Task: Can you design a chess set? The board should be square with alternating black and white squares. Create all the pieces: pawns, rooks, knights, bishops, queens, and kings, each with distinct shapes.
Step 4302:
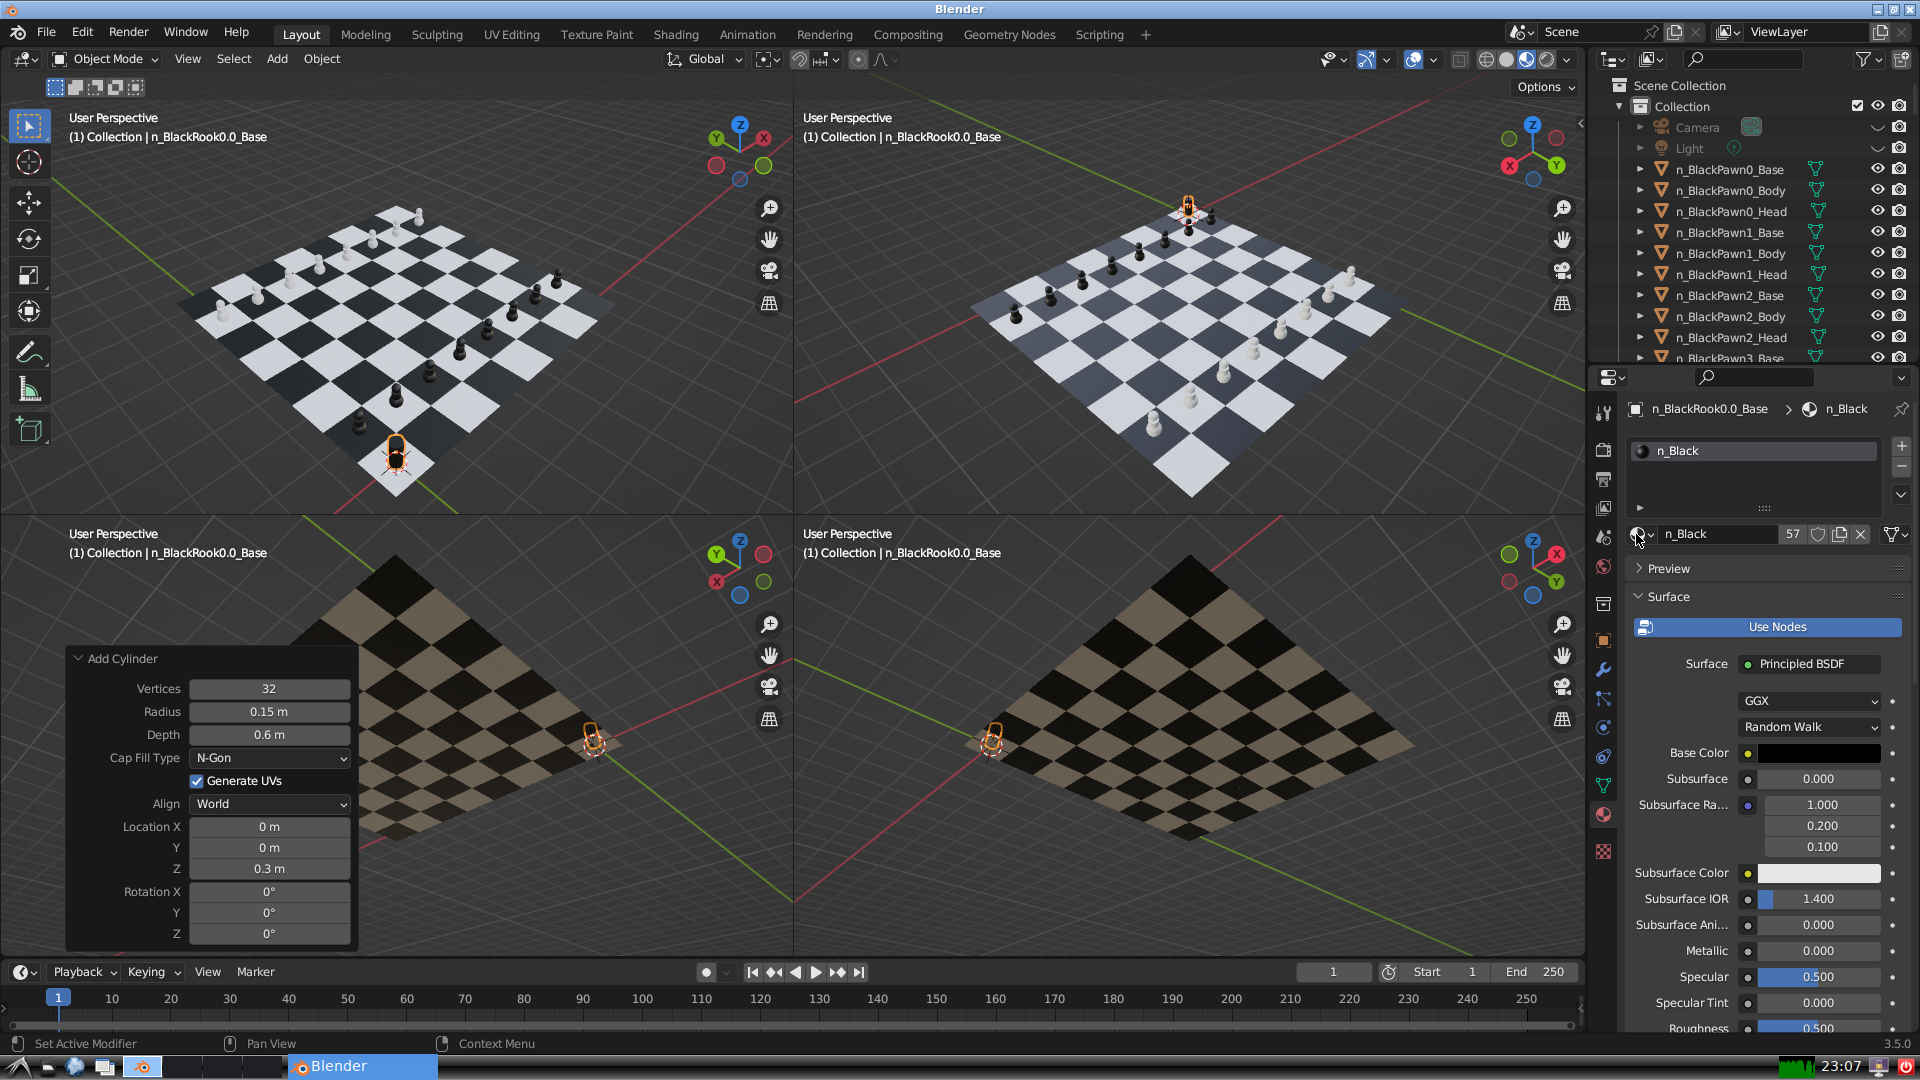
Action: {"mouse_move": [278, 58]}